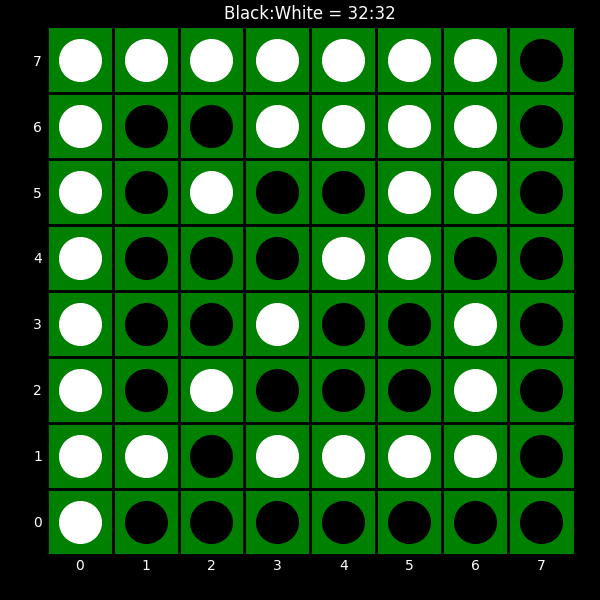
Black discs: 32
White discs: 32